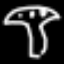
Label: mushroom